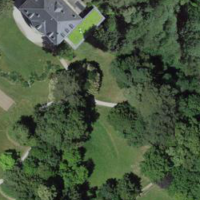
EUNIS habitat code: 55
Species observed at this site:
Cosmos bipinnatus
Pararge aegeria
Geranium sanguineum
Prunus lusitanica
Corylus avellana
Fagus sylvatica
Ilex aquifolium
Pinus pinea
Aphidecta obliterata
Hedera helix
Cotinus coggygria